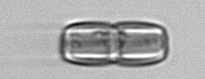
Label: Ephemera